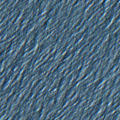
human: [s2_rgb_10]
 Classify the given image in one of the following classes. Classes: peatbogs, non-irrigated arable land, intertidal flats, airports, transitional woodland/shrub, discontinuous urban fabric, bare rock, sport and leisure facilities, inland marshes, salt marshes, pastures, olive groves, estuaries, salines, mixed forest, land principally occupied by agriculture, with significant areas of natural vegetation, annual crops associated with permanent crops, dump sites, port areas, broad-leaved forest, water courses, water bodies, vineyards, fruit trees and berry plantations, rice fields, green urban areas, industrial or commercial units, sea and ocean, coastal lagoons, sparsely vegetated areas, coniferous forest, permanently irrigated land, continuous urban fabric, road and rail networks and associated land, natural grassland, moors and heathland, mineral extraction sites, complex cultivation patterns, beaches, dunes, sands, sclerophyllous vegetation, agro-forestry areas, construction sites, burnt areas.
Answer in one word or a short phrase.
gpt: sea and ocean